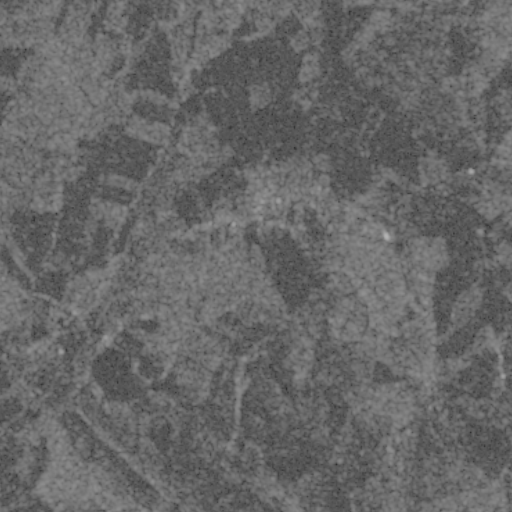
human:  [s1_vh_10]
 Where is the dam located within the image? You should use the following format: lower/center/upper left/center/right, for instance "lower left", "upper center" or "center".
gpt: The dam is located in the upper right of the image.
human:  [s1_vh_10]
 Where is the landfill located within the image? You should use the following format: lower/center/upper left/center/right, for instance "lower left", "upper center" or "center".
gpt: The landfill is located in the upper left of the image.
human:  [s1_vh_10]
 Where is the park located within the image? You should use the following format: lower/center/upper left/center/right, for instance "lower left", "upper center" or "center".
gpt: The park is located in the center of the image.
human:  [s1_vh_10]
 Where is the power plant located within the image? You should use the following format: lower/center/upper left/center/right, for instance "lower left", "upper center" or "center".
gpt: There is no power plant in the image.

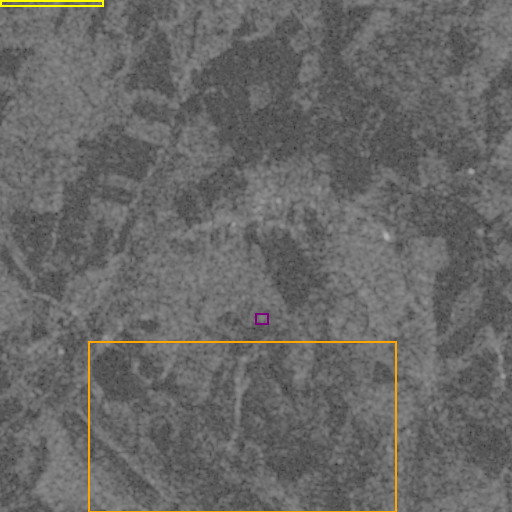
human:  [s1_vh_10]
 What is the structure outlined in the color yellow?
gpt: The structure outlined in yellow is a landfill.
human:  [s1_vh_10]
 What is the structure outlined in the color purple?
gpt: The structure outlined in purple is a park.
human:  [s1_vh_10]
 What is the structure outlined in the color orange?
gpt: The structure outlined in orange is a quarry.
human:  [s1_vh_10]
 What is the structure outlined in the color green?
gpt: There is no green outline.